Brain MRI, t1w sequence, axial 2D slice.
Patient: age 44, sex F, weight 96 kg, height 1.95 m
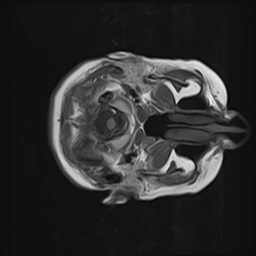